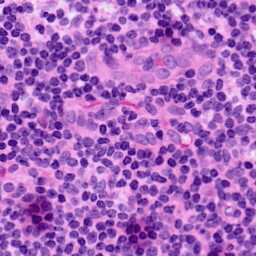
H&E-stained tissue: LymphNode